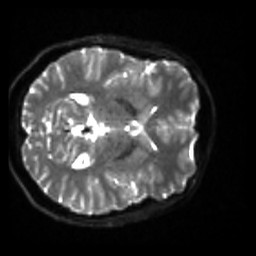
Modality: sbref
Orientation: axial
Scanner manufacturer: siemens
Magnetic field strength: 3 T
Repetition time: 4 s
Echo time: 0.0594 s